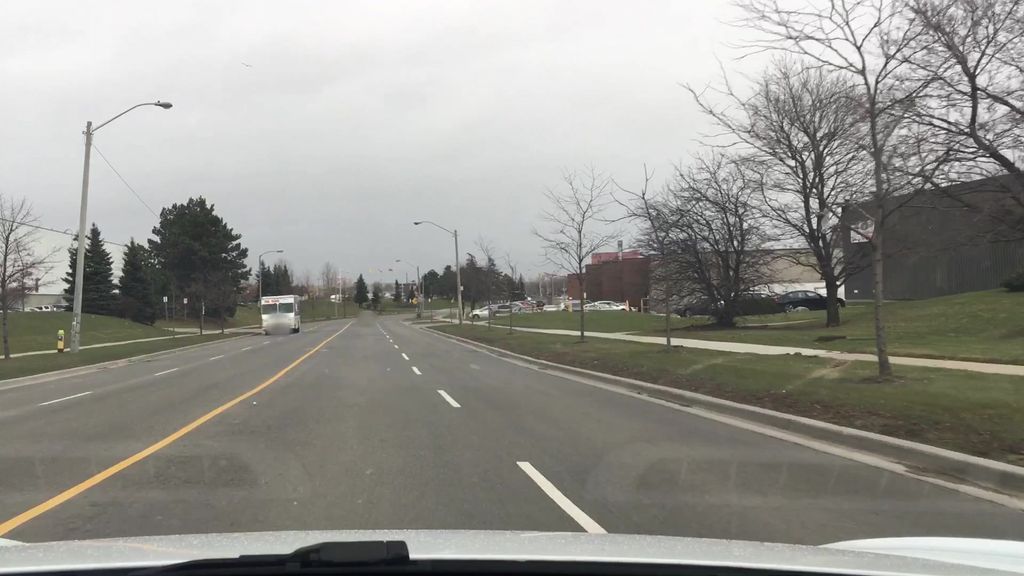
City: toronto